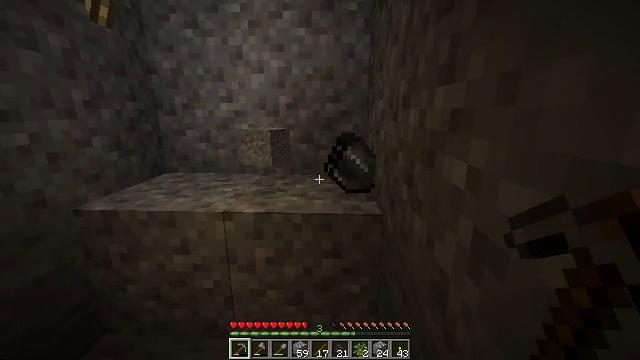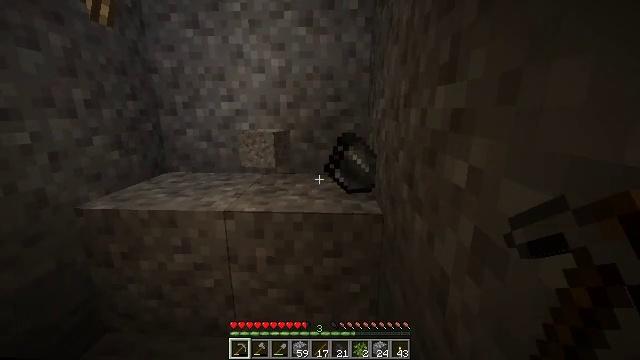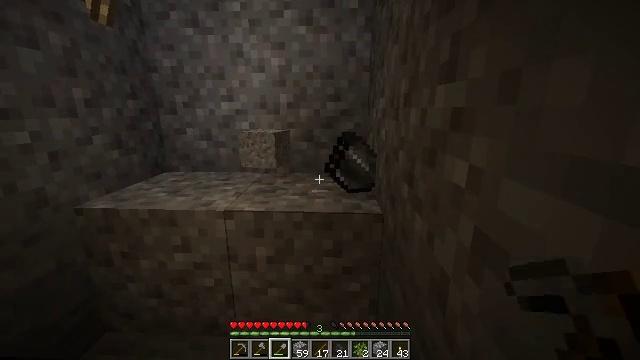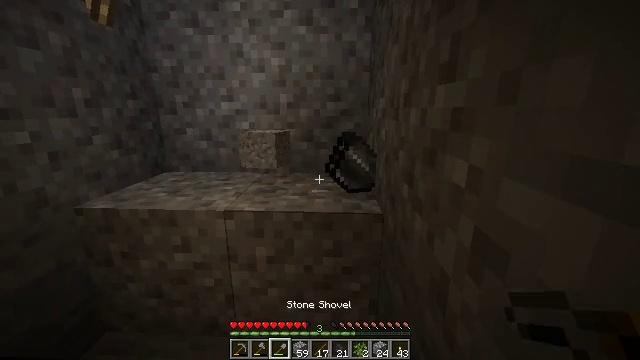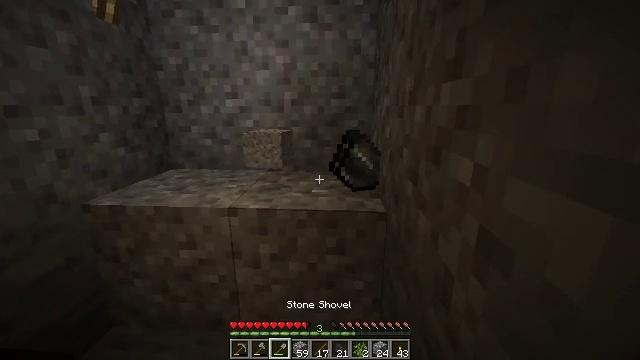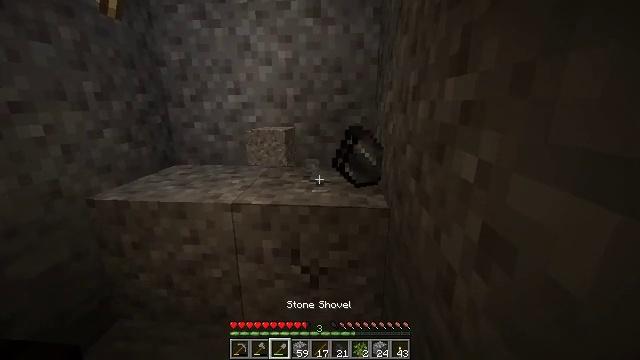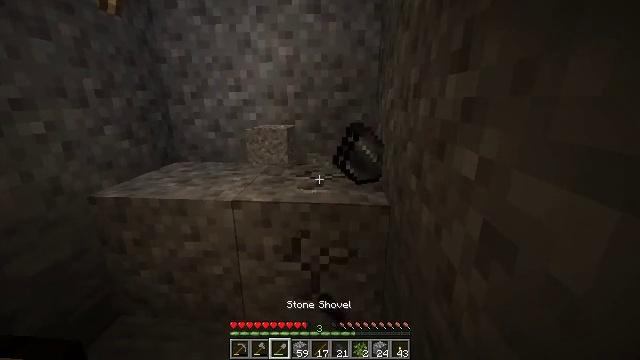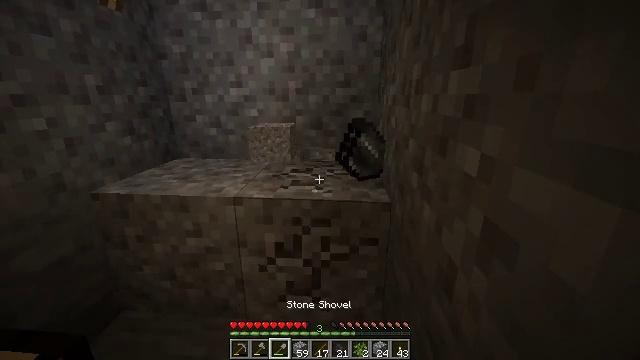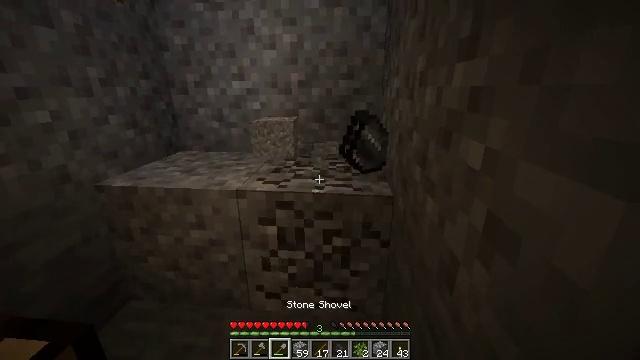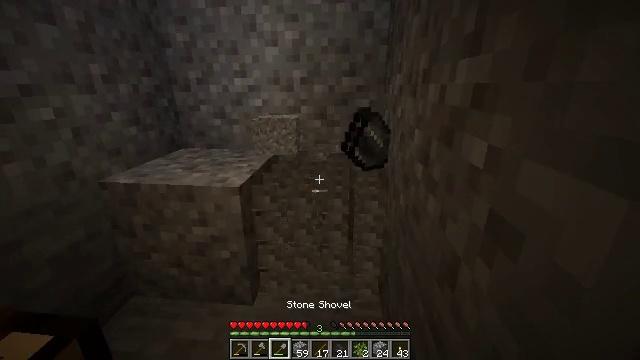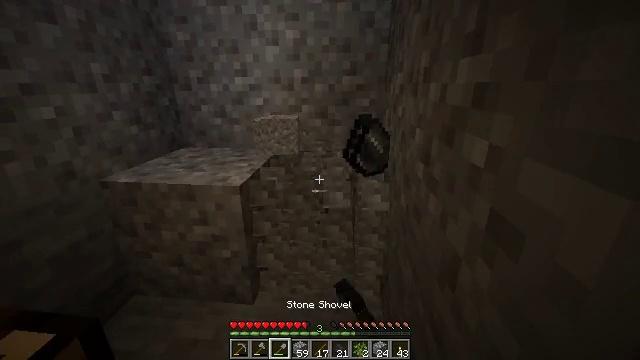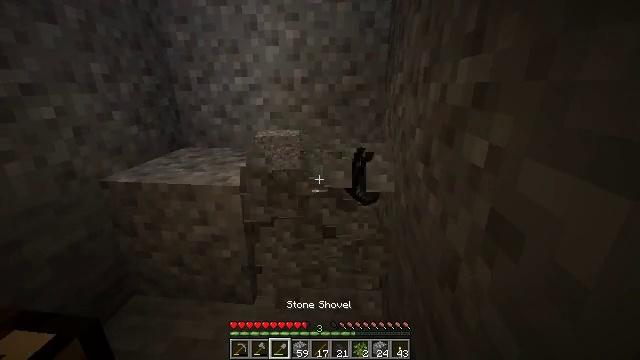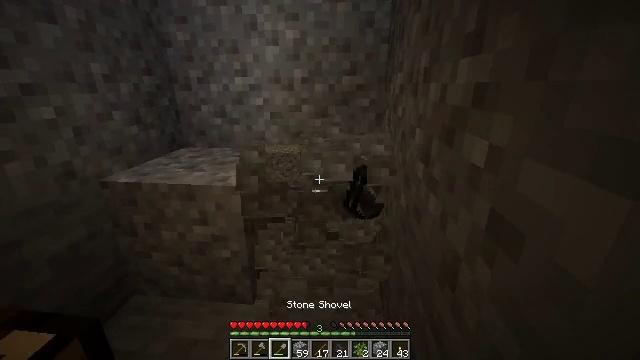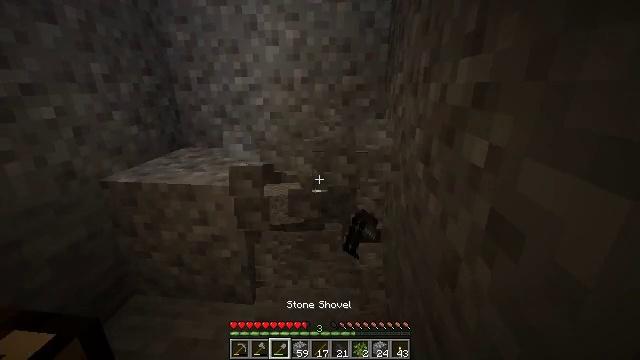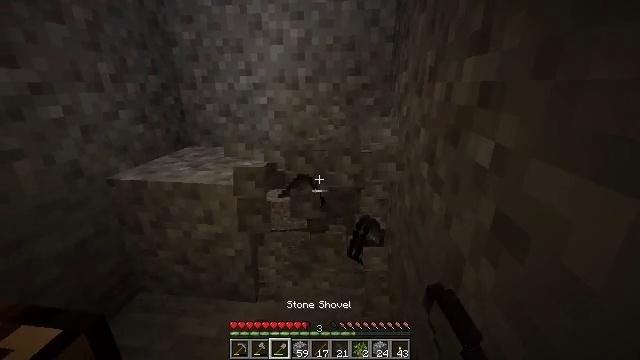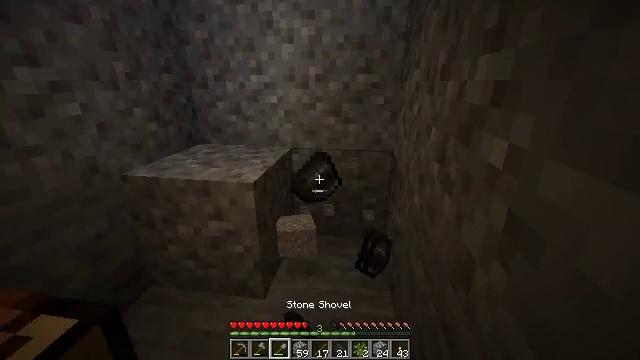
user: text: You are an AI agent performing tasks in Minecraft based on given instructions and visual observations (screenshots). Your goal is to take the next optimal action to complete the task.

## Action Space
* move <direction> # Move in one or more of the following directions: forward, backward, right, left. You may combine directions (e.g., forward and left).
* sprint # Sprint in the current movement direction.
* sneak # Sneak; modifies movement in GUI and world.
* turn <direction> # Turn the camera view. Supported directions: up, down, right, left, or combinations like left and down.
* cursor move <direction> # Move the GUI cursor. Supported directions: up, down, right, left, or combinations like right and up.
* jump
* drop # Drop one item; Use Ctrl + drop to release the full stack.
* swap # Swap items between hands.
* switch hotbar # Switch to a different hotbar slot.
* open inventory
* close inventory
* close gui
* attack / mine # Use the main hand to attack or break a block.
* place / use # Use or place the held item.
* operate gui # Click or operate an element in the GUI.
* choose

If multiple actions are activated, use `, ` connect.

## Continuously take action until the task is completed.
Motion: motion action
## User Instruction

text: Shovel up some gravel.
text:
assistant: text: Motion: no_op
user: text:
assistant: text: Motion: switch to hotbar 3
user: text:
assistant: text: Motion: switch to hotbar 3
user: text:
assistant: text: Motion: switch to hotbar 3
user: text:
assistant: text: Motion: attack / mine
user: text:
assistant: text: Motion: attack / mine
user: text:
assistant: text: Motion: attack / mine
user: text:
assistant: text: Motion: turn down, attack / mine
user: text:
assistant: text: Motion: attack / mine
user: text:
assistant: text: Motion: attack / mine
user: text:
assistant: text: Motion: attack / mine
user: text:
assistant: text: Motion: attack / mine
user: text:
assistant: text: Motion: attack / mine
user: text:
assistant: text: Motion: attack / mine
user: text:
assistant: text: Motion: turn left, attack / mine
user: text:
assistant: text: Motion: turn left, attack / mine
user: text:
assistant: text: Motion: turn left and up, attack / mine
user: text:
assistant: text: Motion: turn left, attack / mine
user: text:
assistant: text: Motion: attack / mine
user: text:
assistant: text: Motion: attack / mine
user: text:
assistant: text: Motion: attack / mine
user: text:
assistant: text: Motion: attack / mine
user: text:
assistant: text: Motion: attack / mine
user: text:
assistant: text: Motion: attack / mine
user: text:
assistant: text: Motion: turn left and up, attack / mine
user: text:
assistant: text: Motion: turn left and up, attack / mine
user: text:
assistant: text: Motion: turn left and up, attack / mine
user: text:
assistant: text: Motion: turn left and up, attack / mine
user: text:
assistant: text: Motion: turn left and up, attack / mine
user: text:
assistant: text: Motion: turn left and up, attack / mine